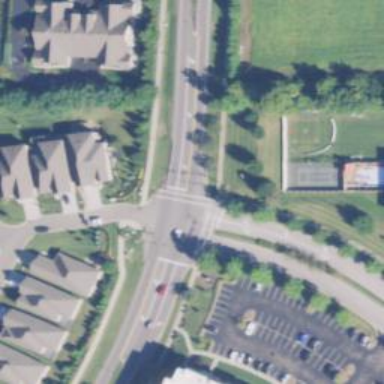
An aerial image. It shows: Footway crossing with line markings.